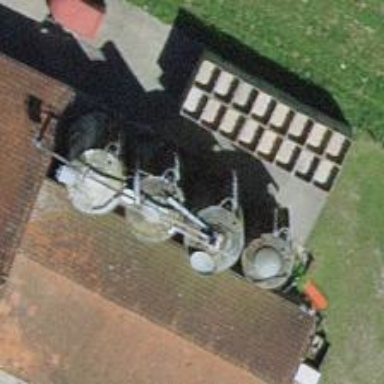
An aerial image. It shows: Silo.